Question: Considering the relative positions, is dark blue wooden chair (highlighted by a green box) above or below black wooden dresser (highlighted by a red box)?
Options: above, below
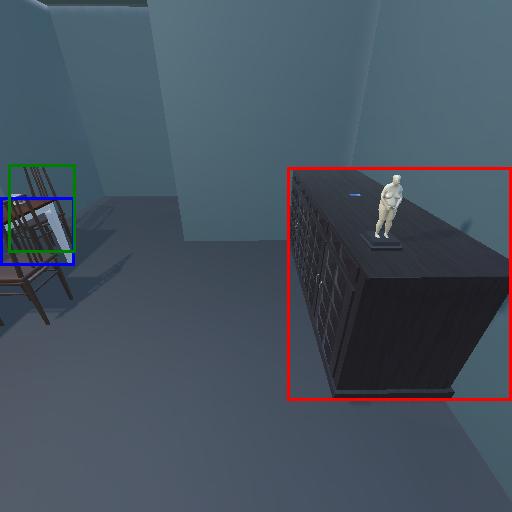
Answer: above